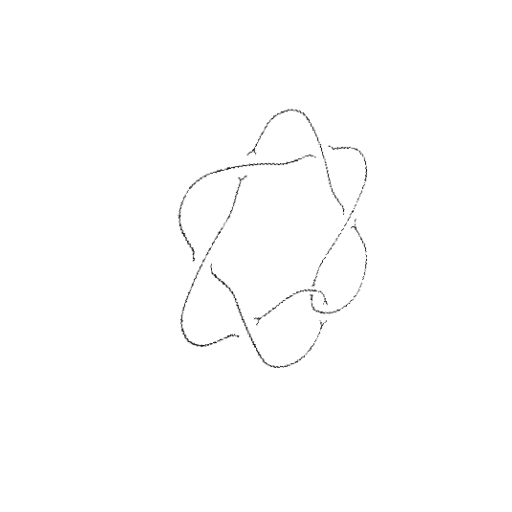
Crossing number: 7